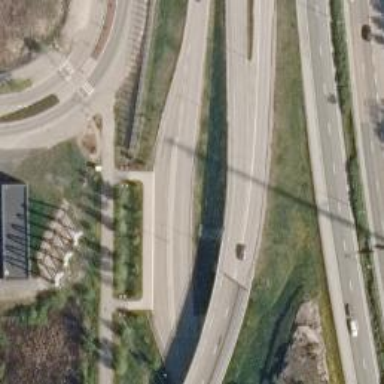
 classified as tertiary in terms of functionality."